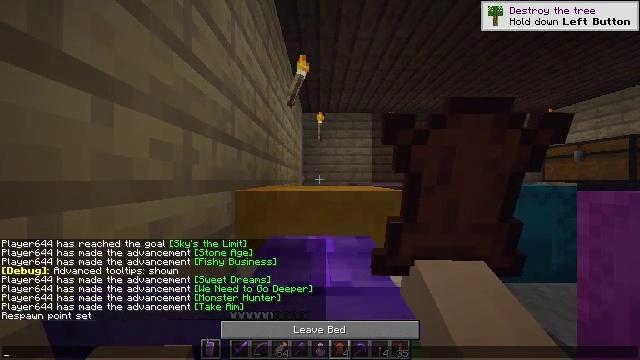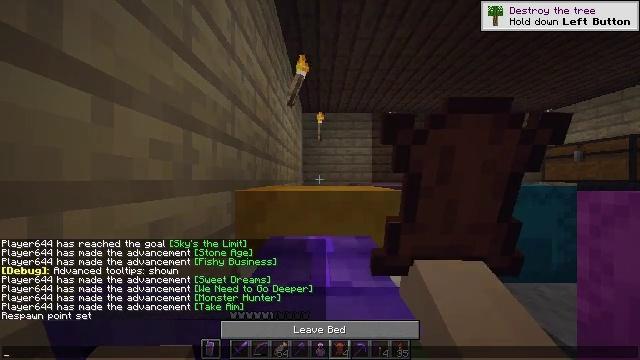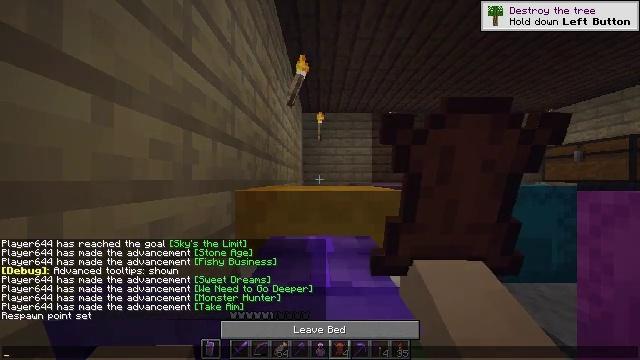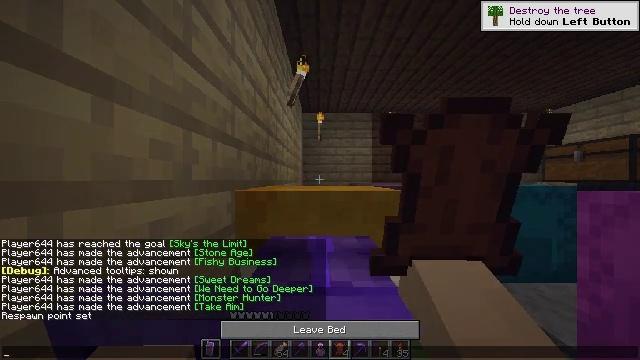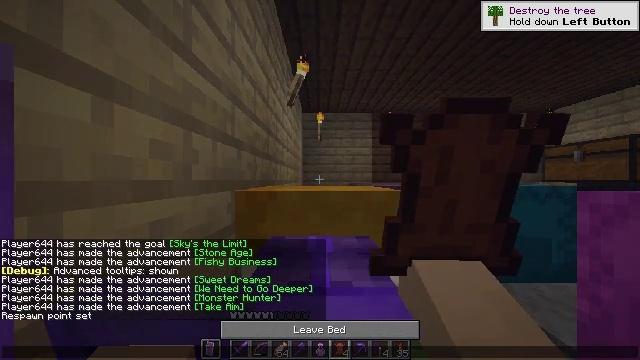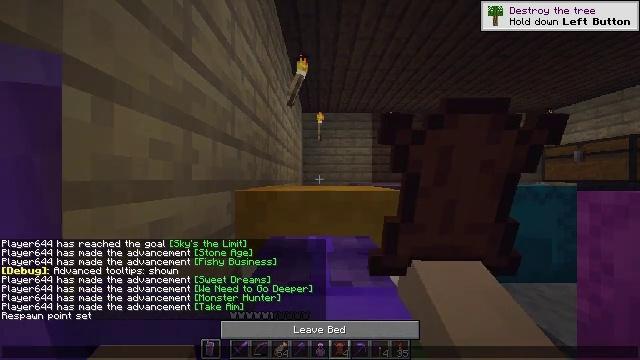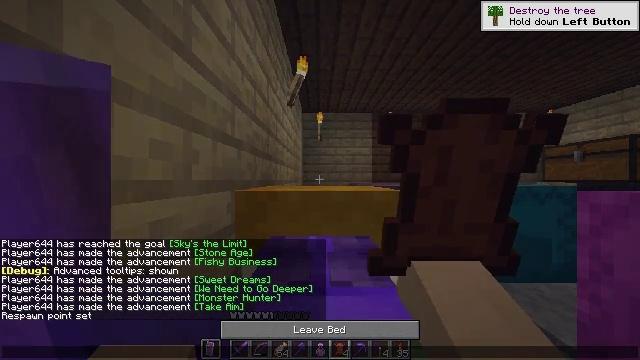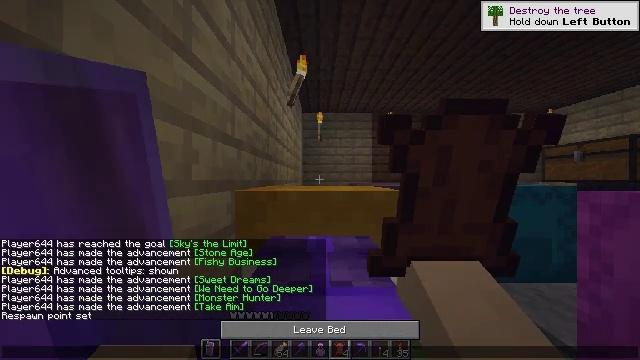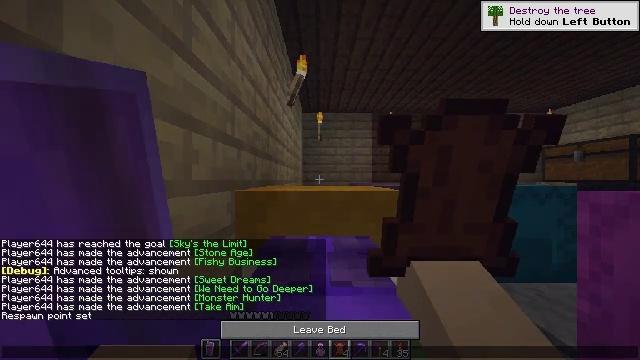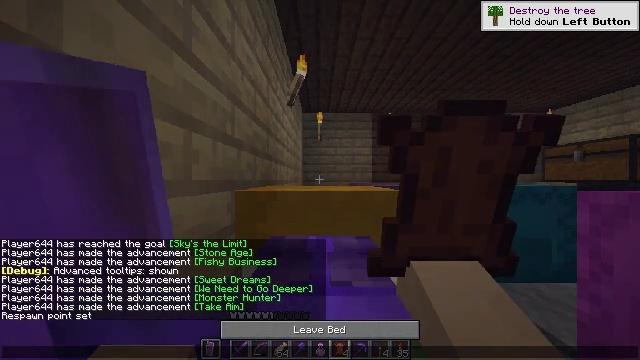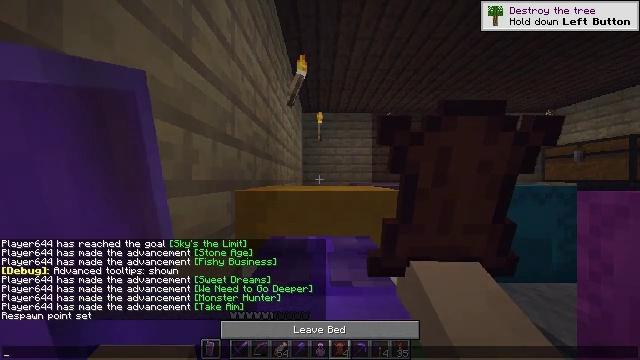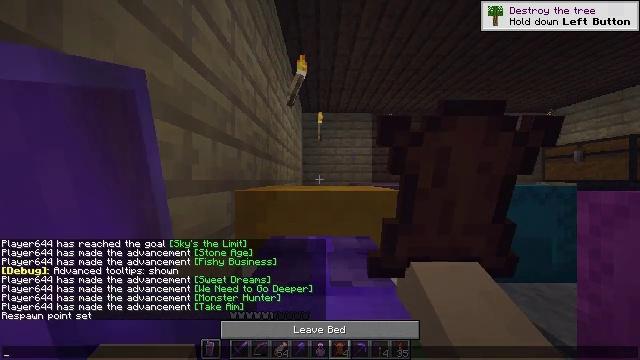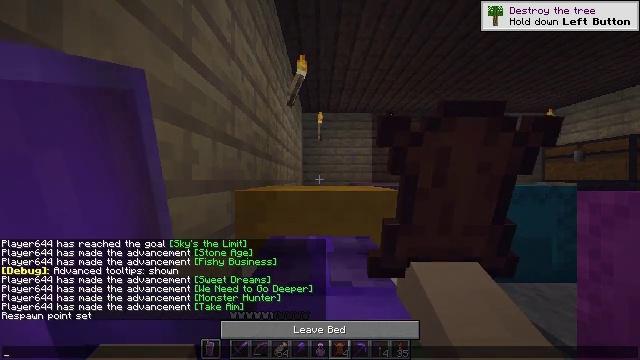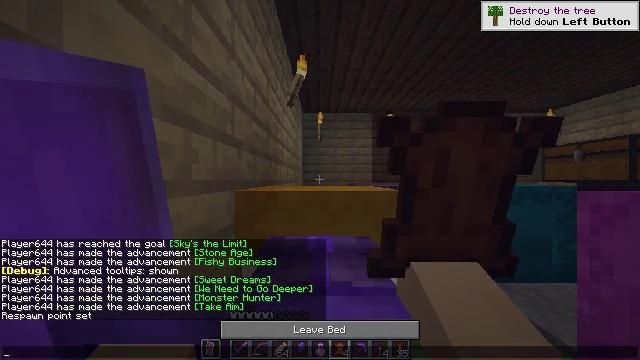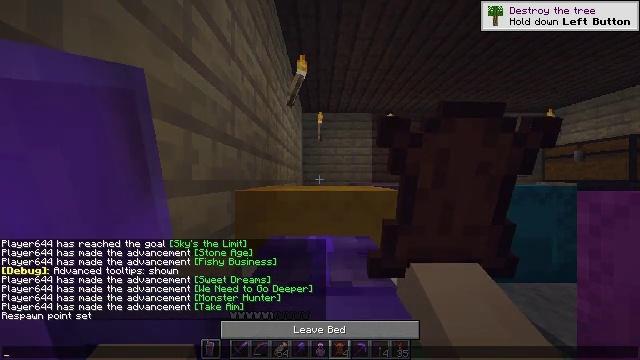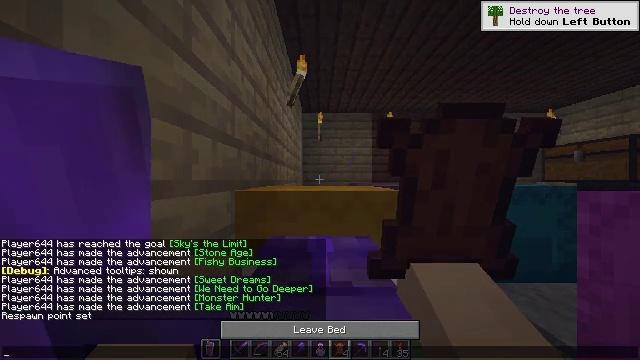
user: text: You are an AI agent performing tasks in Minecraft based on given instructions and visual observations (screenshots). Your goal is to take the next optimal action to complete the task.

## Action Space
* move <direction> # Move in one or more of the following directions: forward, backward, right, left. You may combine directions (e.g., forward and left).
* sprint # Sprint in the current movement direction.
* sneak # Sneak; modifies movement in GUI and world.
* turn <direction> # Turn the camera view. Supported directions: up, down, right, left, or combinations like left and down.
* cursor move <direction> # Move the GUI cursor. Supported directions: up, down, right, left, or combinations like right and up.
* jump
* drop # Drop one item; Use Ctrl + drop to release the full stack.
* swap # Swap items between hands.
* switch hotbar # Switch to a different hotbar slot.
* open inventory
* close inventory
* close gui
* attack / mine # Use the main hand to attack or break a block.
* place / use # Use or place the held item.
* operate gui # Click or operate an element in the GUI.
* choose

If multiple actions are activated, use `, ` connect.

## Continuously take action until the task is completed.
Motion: motion action
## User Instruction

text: craft item air
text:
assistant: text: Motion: no_op
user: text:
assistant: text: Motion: no_op
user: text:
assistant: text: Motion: no_op
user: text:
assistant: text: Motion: no_op
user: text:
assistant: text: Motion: no_op
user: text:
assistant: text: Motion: no_op
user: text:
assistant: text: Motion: no_op
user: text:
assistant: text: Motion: no_op
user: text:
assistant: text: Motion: no_op
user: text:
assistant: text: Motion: no_op
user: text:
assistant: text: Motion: no_op
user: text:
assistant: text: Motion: no_op
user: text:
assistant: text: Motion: no_op
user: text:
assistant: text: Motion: no_op
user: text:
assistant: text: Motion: no_op
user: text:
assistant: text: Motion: no_op
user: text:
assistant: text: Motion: no_op
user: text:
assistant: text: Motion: no_op
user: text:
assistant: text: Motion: no_op
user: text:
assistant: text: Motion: no_op
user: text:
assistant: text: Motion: no_op
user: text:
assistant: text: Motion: no_op
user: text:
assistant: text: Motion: no_op
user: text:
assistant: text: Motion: no_op
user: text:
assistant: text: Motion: no_op
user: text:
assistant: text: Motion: no_op
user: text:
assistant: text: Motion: no_op
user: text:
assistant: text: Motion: no_op
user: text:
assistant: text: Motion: no_op
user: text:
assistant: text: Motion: no_op